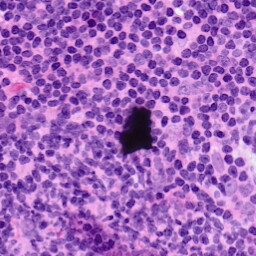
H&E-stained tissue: LymphNode